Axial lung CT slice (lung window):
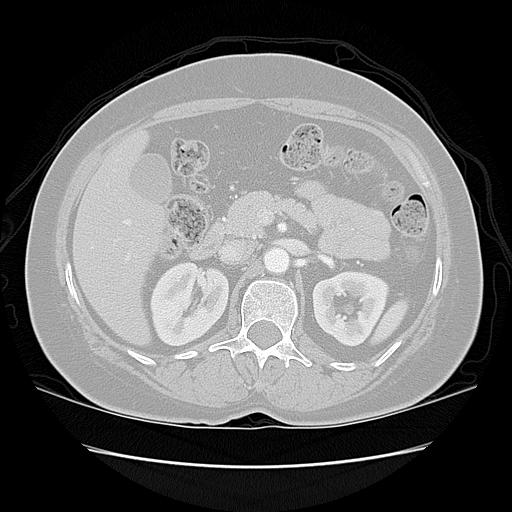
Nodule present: no